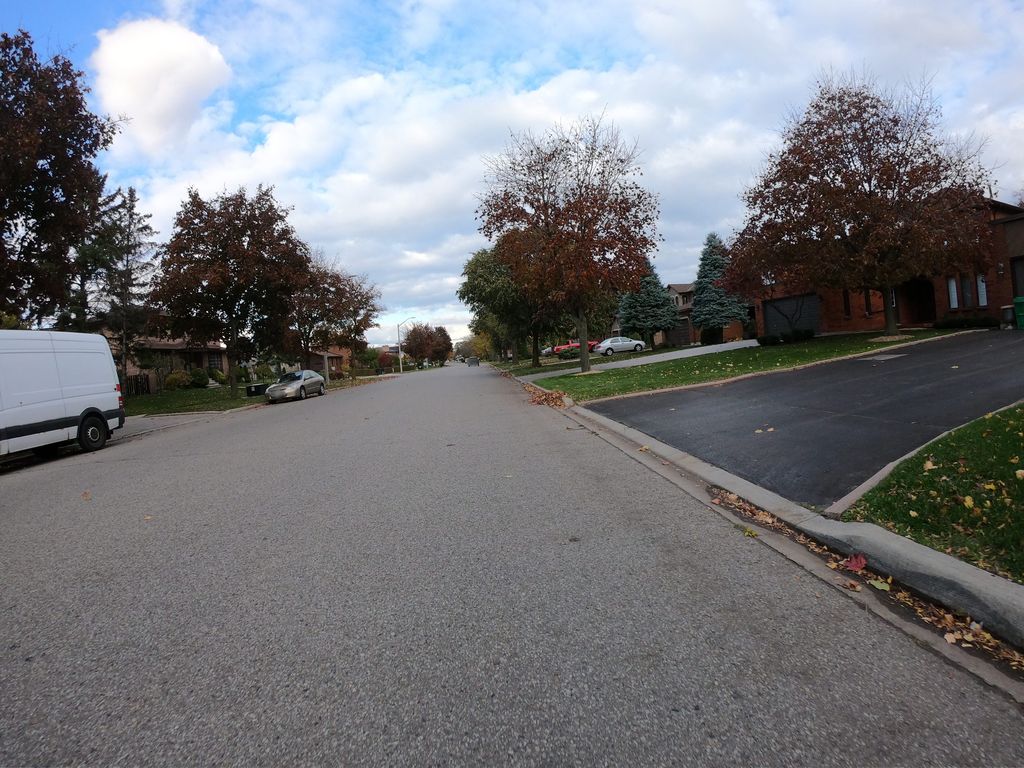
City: toronto